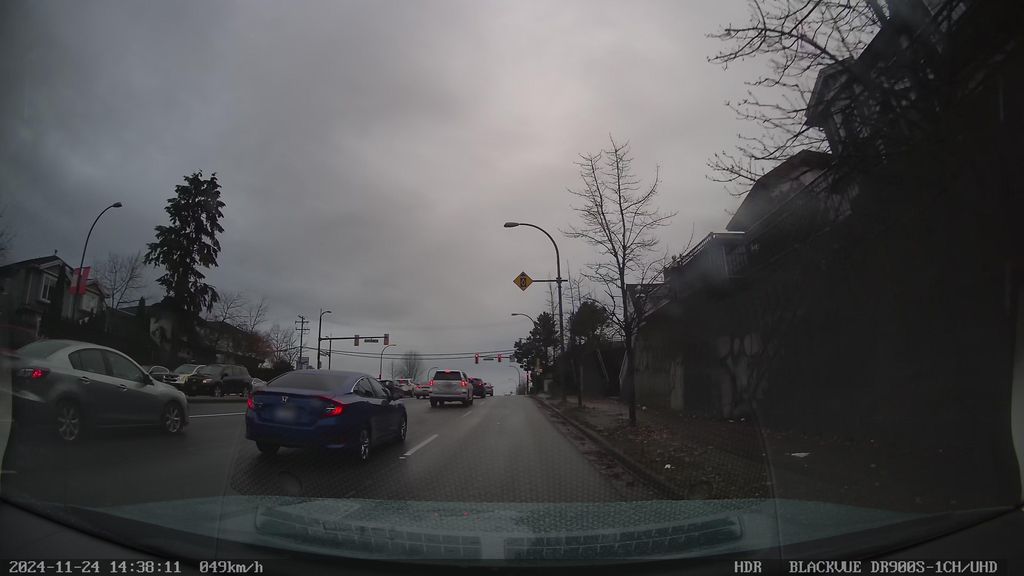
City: vancouver